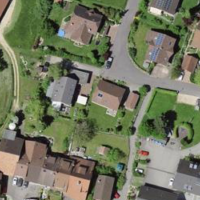
EUNIS habitat code: 54
Species observed at this site:
Medicago sativa